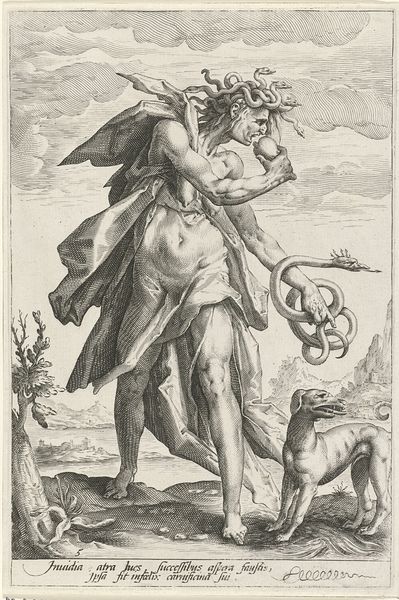
Titel: Afgunst (Invidia)
Künstler: Jacob Matham
Standort: Amsterdam
Institution: Rijksmuseum
Schlagwörter: black, old, print, cloud, clouds, fruit, greek, man, naked, nude, sky, stone, tree, hill, mountain, male, black and white, look, dog, illustration, snakes, valley, ancient, antique, inscription, walk, draw, legs, lines, bush, god, desert, evil, latin, stomach, snake, knee, leg, muscles, countryside, right, medusa, hydra, giant, serpents, serpant, evi, scorço, for, gorgon